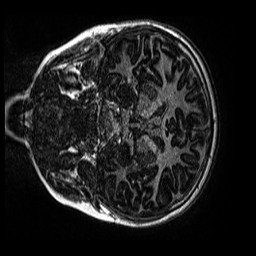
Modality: MP2RAGE
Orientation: coronal
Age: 10
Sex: female
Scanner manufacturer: siemens
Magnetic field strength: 3 T
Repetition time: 4 s
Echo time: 0.00299 s